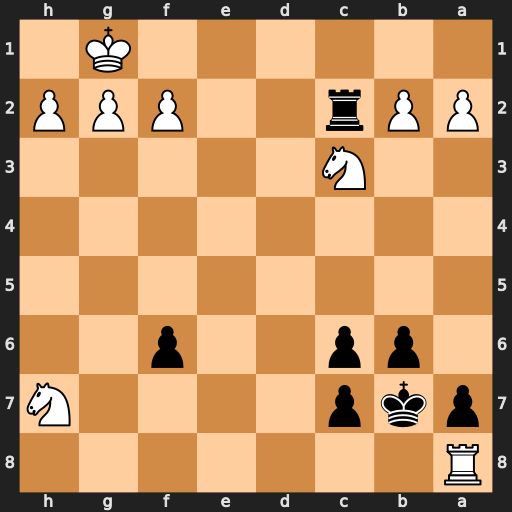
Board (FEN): R7/pkp4N/1pp2p2/8/8/2N5/PPr2PPP/6K1
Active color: b
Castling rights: -
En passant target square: -
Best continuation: Rc1+ Nd1 Rxd1#